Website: crate-barrel
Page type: customer-info-address
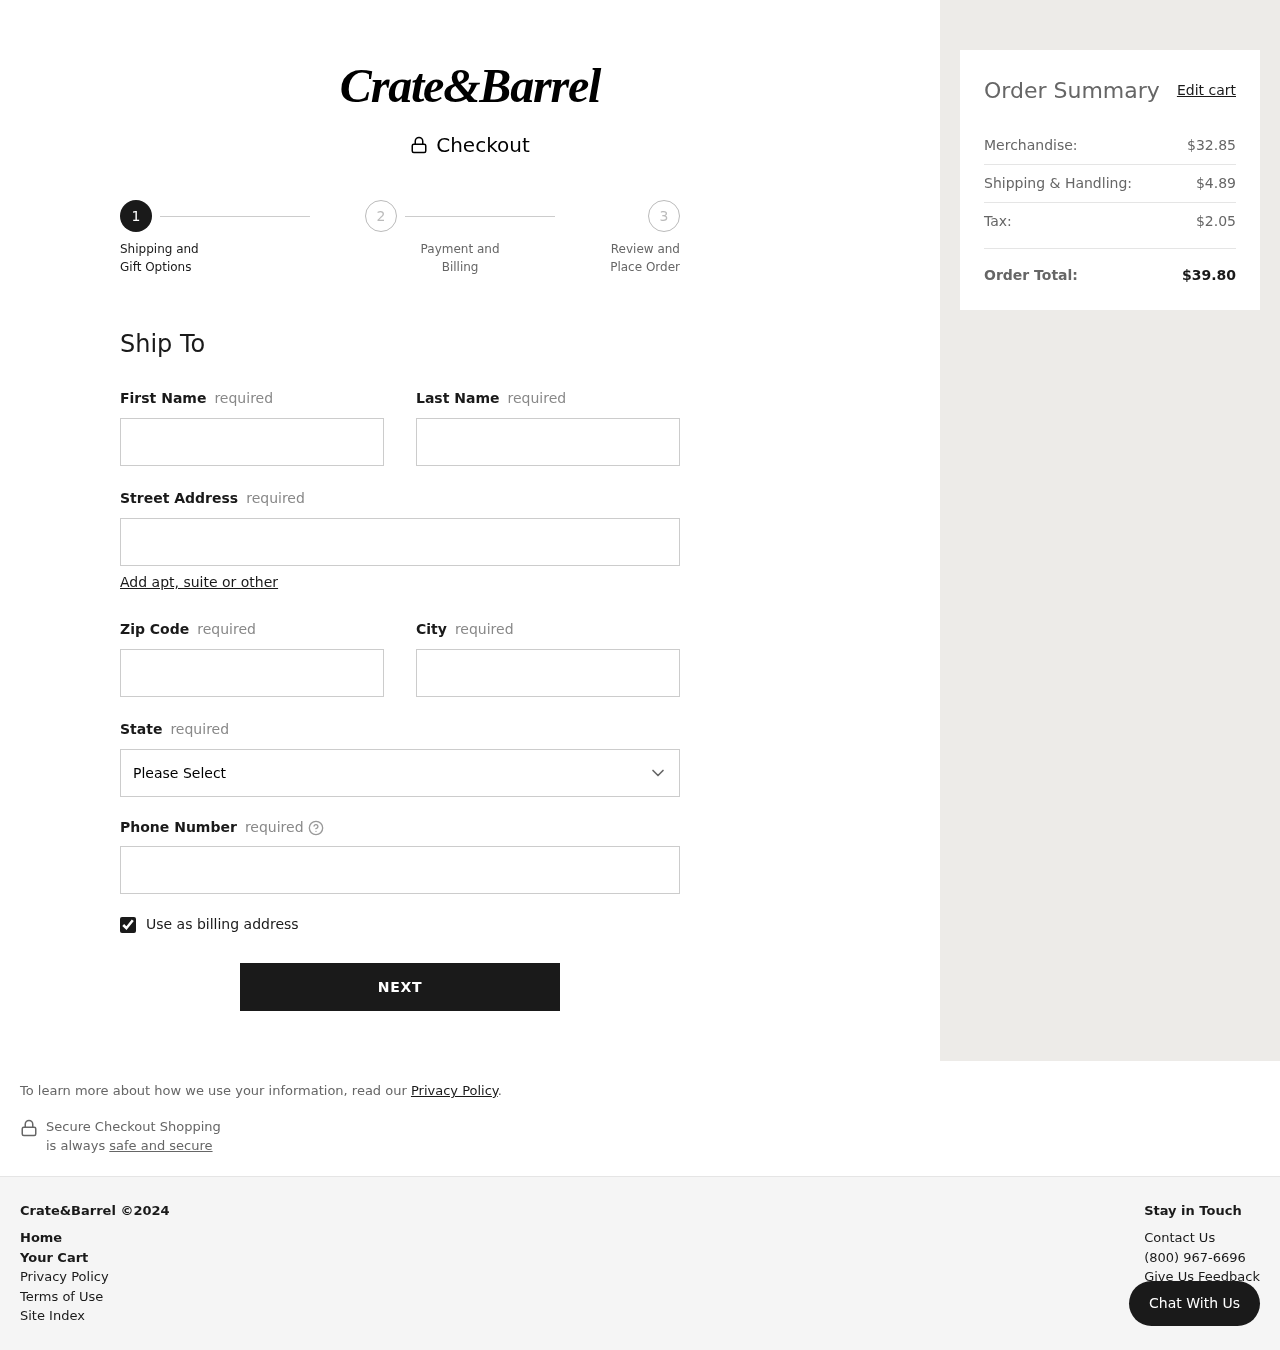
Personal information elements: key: PII_CITY
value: New Juliafurt
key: PII_FIRSTNAME
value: Jacob
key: PII_LASTNAME
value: Zuniga
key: PII_PHONE
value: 8768451878
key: PII_POSTCODE
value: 07048
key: PII_STATE
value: Wisconsin
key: PII_STREET
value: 0415 Xavier View Suite 666
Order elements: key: ORDER_SUBTOTAL
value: $32.85
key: ORDER_SHIPPING_COST
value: $4.89
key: ORDER_TAX
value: $2.05
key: ORDER_TOTAL
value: $39.80